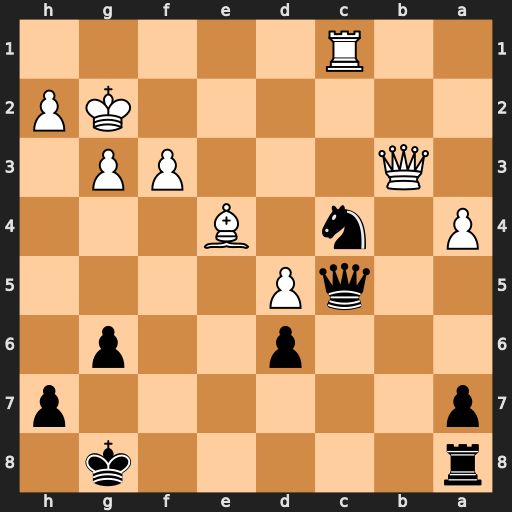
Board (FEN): r5k1/p6p/3p2p1/2qP4/P1n1B3/1Q3PP1/6KP/2R5
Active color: b
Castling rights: -
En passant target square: -
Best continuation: Ne3+ Qxe3 Qxe3